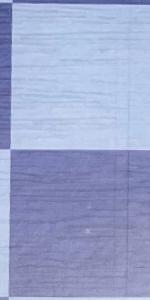
Label: Empty